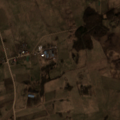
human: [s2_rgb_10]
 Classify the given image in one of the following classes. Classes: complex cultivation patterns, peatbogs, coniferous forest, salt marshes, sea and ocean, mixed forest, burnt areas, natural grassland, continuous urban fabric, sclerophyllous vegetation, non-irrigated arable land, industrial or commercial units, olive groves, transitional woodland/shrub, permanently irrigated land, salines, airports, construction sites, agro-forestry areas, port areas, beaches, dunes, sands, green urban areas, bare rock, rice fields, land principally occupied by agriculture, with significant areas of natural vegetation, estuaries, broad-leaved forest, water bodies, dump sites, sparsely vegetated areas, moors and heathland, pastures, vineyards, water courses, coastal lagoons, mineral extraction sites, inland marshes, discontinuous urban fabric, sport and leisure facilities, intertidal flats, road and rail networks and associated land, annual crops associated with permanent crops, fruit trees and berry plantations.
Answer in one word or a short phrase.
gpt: discontinuous urban fabric, non-irrigated arable land, pastures, complex cultivation patterns, land principally occupied by agriculture, with significant areas of natural vegetation